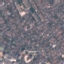
Label: Residential